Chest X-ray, AP view. Patient: 21 years old, sex M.
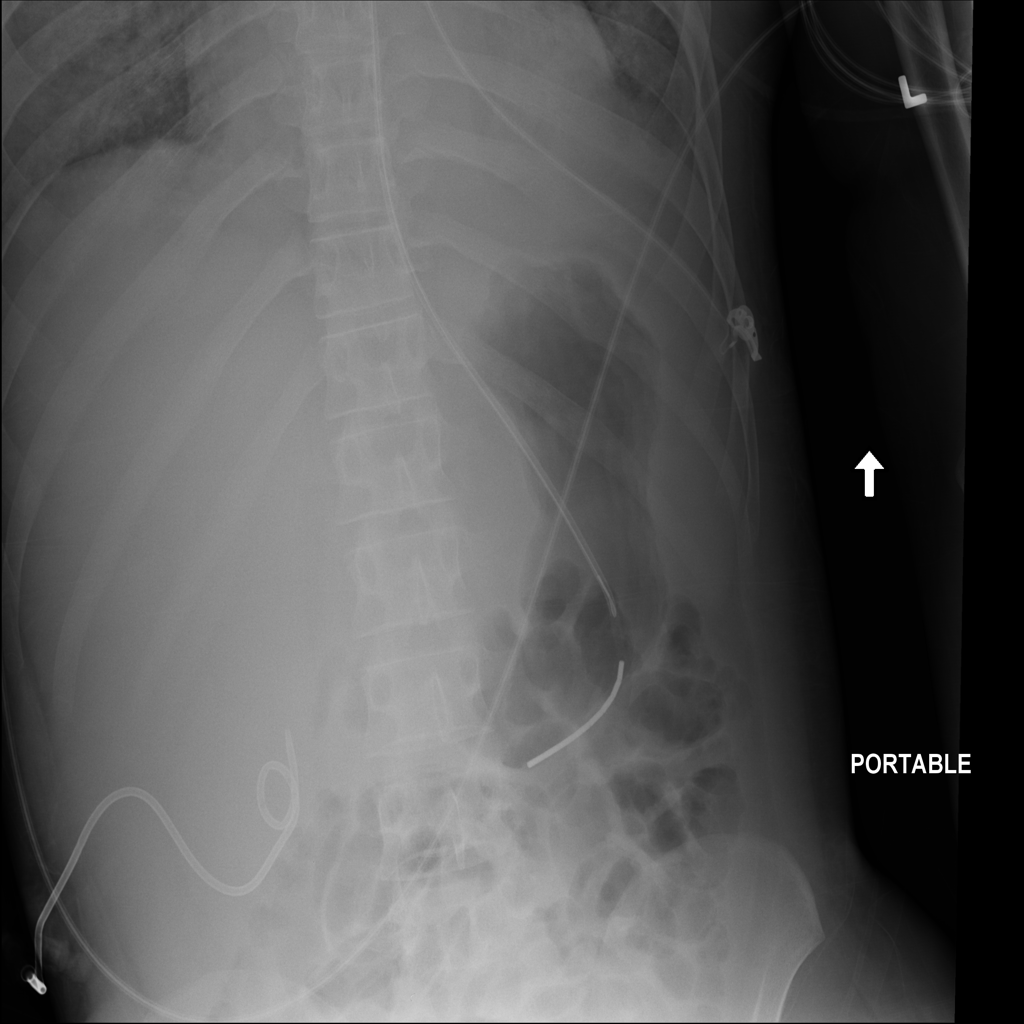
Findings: No Finding